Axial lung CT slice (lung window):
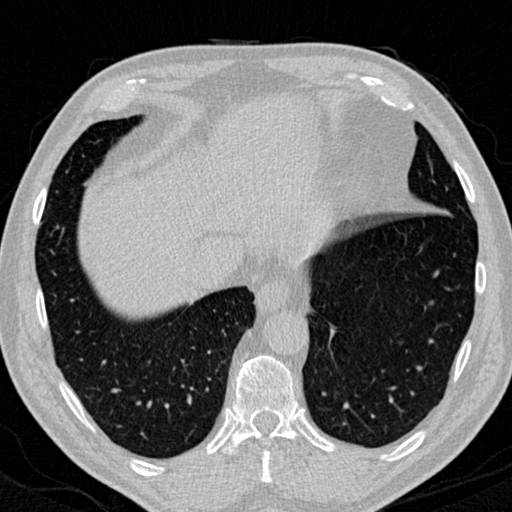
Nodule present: no